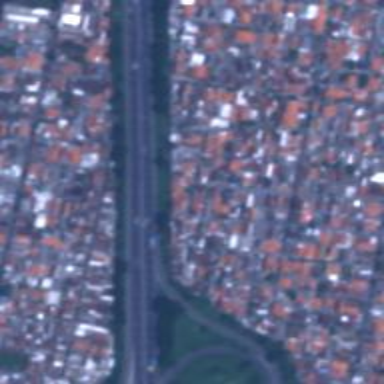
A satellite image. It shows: Motorway junction.